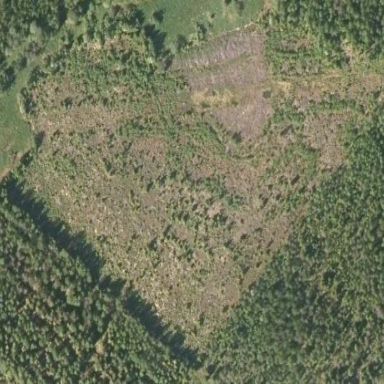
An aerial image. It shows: Clearcut man-made area surrounded by scrub vegetation.